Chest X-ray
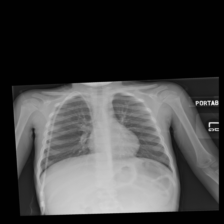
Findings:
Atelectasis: negative
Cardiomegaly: negative
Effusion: negative
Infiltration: negative
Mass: negative
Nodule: negative
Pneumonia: negative
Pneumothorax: negative
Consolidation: negative
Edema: negative
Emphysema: negative
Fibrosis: negative
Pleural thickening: negative
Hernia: negative